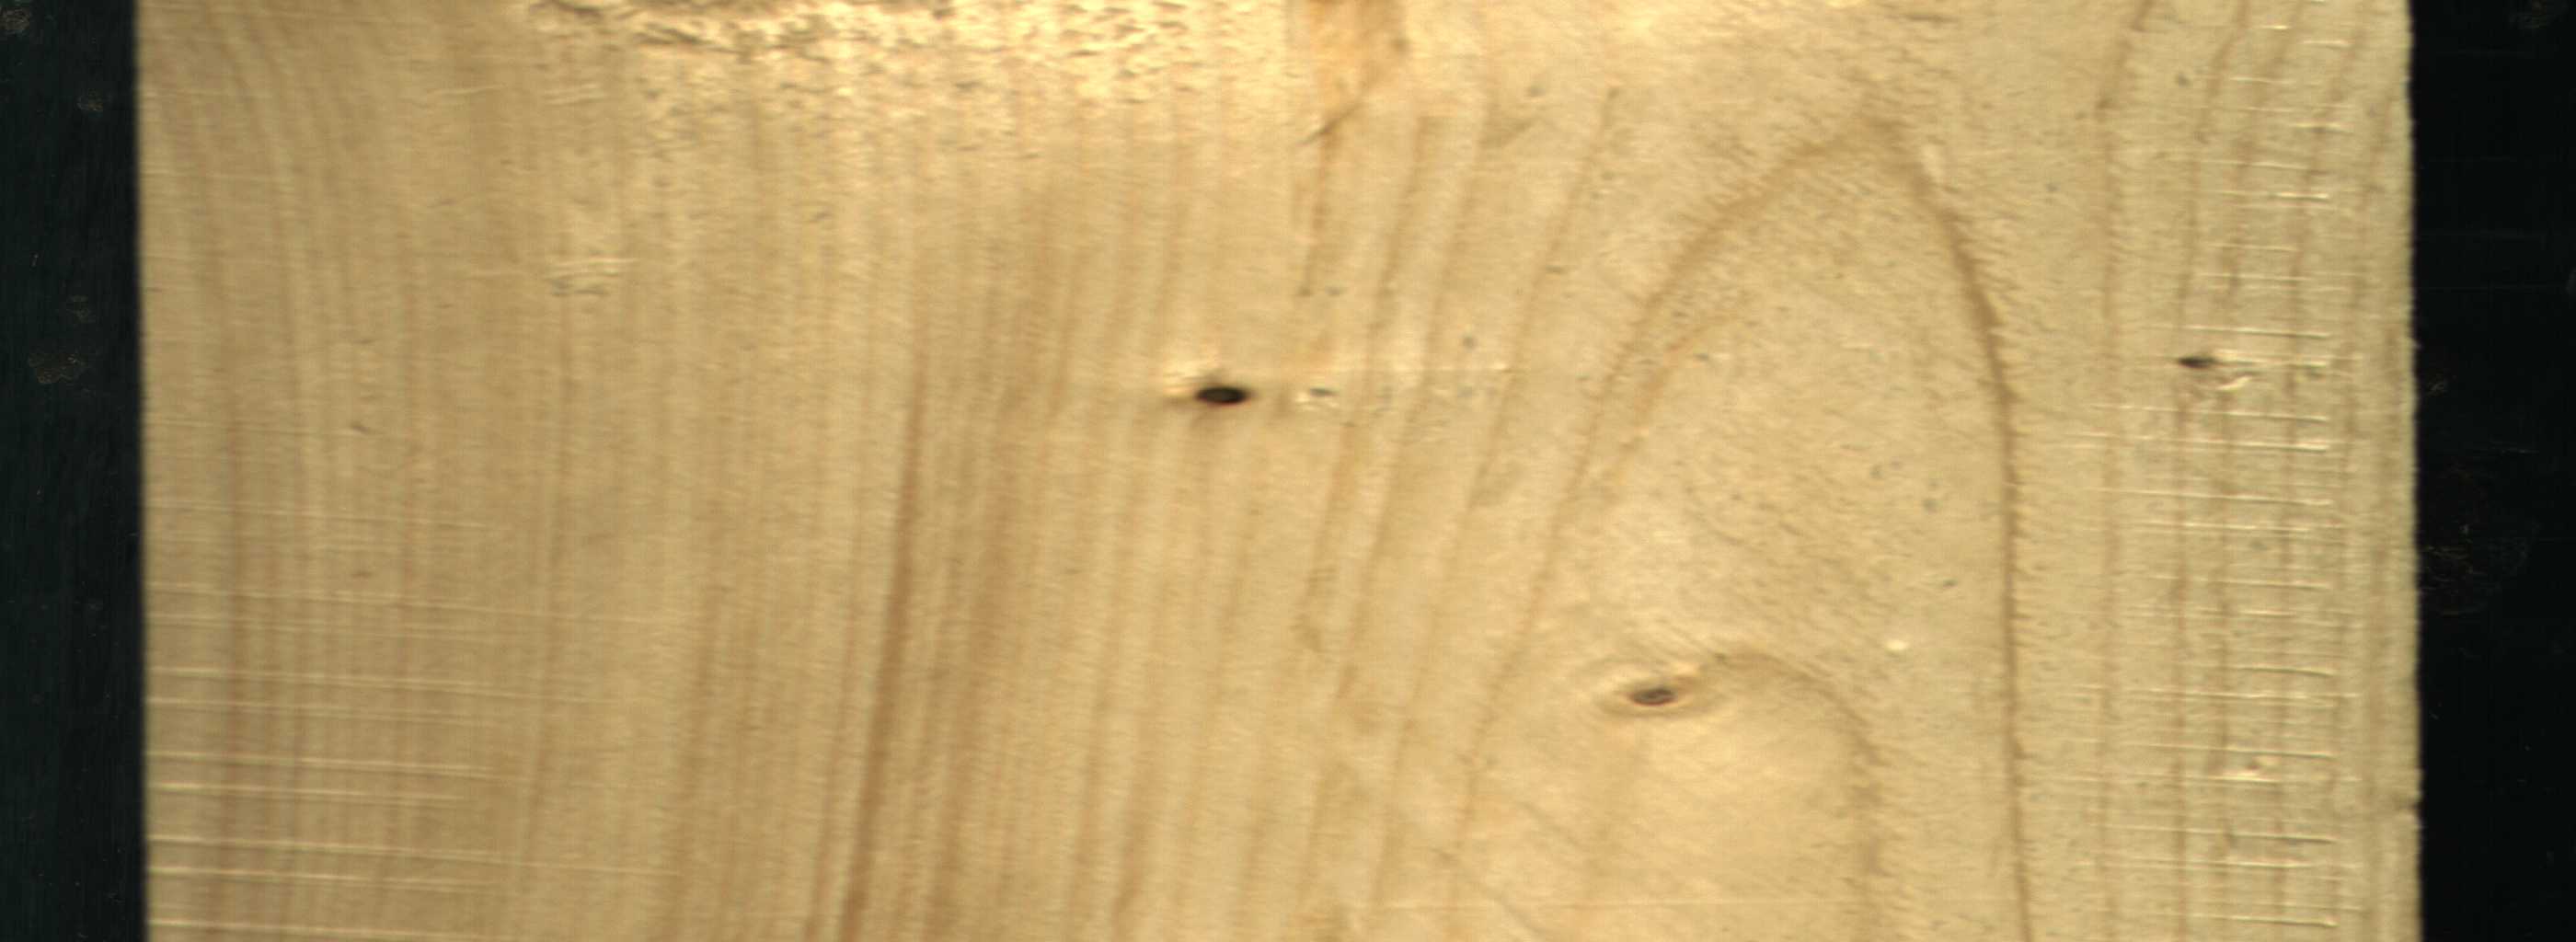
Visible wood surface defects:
Dead_Knot
Live_Knot
Live_Knot
Live_Knot
Live_Knot
Live_Knot